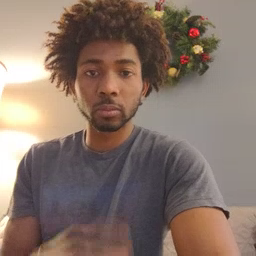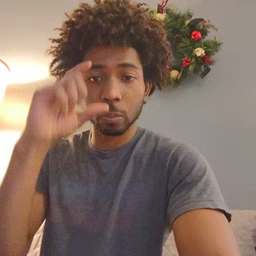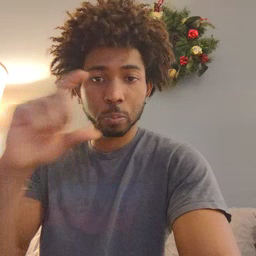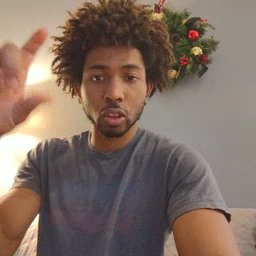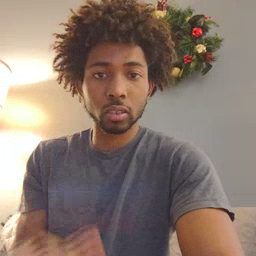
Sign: moon